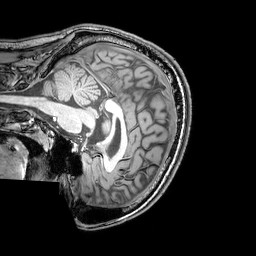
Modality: T1w
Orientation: sagittal
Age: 24
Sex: male
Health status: healthy
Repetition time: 0.081 s
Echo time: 0.037 s